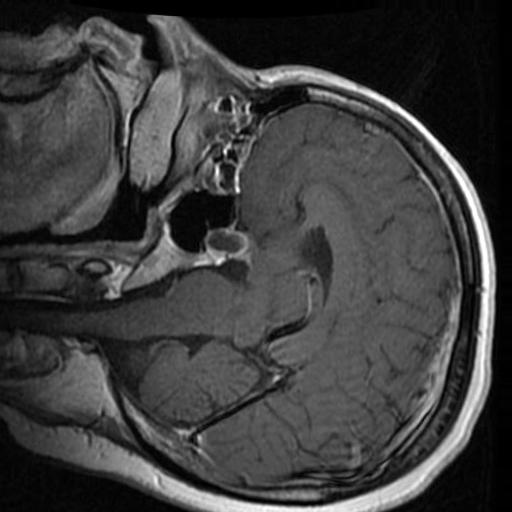
Label: brain_tumor